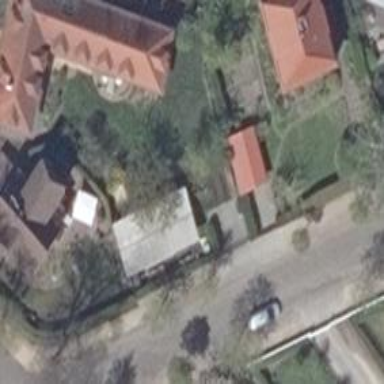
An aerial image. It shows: Hipped roof house.